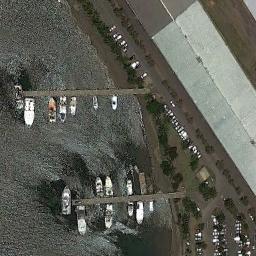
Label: harbor